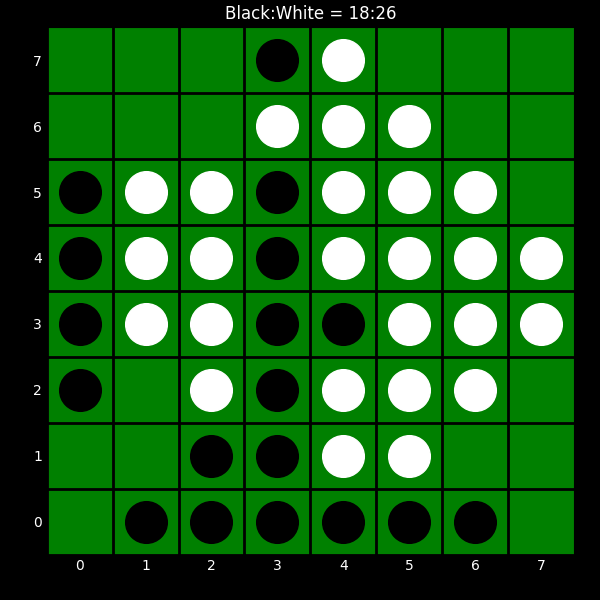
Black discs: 18
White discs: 26